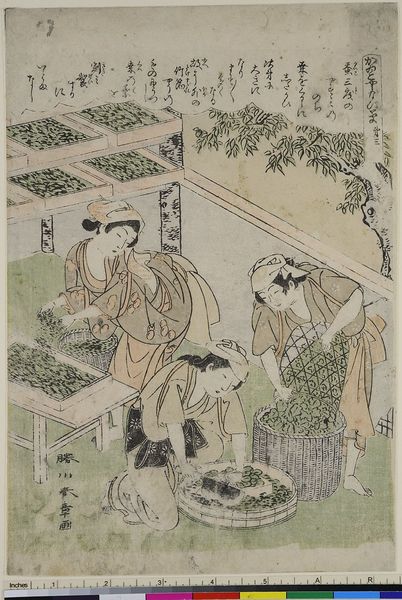
Titel: Anleitung zur Seidenraupenzucht Blatt 3
Künstler: Katsukawa Shunsh&#x14D;
Standort: Hamburg
Institution: Museum für Kunst und Gewerbe Hamburg
Schlagwörter: baum, strauch, stoff, seide, holzschnitt, druckgraphik, druckgrafik, schmetterling, zeit, gewebe, raupe, farbholzschnitt, edo, reproduktionen, druckerzeugnisse, maulbeerbaum, bäume, sträucher, seidenherstellung, maulbeerblätter, seidenpinner